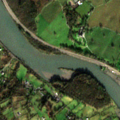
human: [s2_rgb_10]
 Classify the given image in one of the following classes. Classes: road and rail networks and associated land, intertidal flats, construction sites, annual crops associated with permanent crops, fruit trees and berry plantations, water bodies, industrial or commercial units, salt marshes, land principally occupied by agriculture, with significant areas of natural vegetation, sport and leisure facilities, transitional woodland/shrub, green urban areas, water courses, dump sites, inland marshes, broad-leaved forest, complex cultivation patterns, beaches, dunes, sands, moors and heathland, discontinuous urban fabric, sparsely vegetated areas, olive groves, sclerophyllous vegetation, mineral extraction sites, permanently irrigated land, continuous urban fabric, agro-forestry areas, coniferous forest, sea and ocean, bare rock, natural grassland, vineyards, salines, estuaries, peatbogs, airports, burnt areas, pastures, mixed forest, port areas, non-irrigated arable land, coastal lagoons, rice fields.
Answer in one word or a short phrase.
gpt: pastures, coniferous forest, mixed forest, moors and heathland, peatbogs, estuaries